Question: Basically the situation is as follows:
- - - - - - - - - -
I haven't the first clue how to go about doing this. If anyone could point me in the right direction, perhaps walking me through how to add just one of these controls and I can scaffold off of that learning to do the rest I would be very grateful. Thank you.

'''
using System;
using System.ComponentModel;
using System.Web;
using System.Web.UI;
using System.Web.UI.WebControls;
using System.Web.UI.WebControls.WebParts;
using Microsoft.SharePoint;
using Microsoft.SharePoint.WebControls;
//Data Controls
using System.Runtime.InteropServices;
using System.Data;
using System.Collections.Specialized;
using System.Data.SqlClient;
using IDE_Utility.DBConnection;
using IDE_Utility.ErrorLogging;
using System.Text;
namespace GIK30.ACEAllocation30
{
[ToolboxItemAttribute(false)]
public class ACEAllocation30 : WebPart
{
private bool _error = false;
private string _myProperty = null;
private Label m_lblMsg;
private Button m_NewAllocation_Button;
private HttpResponse Response = HttpContext.Current.Response;
[Personalizable(PersonalizationScope.Shared)]
[WebBrowsable(true)]
[System.ComponentModel.Category("My Property Group")]
[WebDisplayName("MyProperty")]
[WebDescription("Meaningless Property")]
public string MyProperty
{
get
{
if (_myProperty == null)
{
_myProperty = "";
}
return _myProperty;
}
set
{
_myProperty = value;
}
}
public ACEAllocation30()
{
this.ExportMode = WebPartExportMode.All;
}
/// <summary>
/// Create all your controls here for rendering.
/// Try to avoid using the RenderWebPart() method.
/// </summary>
protected override void CreateChildControls()
{
if (!_error)
{
SPSite site = SPContext.Current.Site;
DataSet DsAllocation = new DataSet();
DataView DvAllocation = null;
DataSet DsACE = new DataSet();
DataRow DrACE;
int ACEID = 0;
if (site != null)
{
using (SPWeb web = site.OpenWeb())
{
try
{
int.TryParse(Page.Request["ACEID"], out ACEID);
int UserID = GIK20_CodeLibrary.GetUserID(SPContext.Current.Web);
StringCollection Access = GIK20_CodeLibrary.GetUserAccessForACE(UserID, ACEID);
bool IsACEAdmin = GIK20_CodeLibrary.IsUserACEAdmin(Access);
bool IsContracts = GIK20_CodeLibrary.IsUserAllocationSpecialist(Access);
// Make sure the ACE exists first
Boolean IsACE = false;
SqlParameter sqlParamACEID = new SqlParameter();
sqlParamACEID.ParameterName = "@aceid";
sqlParamACEID.DbType = DbType.Int32;
sqlParamACEID.Value = ACEID;
SqlParameter[] sqlParams = new SqlParameter[]
{
sqlParamACEID
};
try
{
DsACE = DBConnection.GetDataSet("getAceInfo", CommandType.StoredProcedure, sqlParams);
}
catch (Exception ex)
{
HandleException(ex);
IDEErrLogging.LogError(new IDEException("ACE Allocation: Validate ACE: Error on Stored Procedure: getAceInfo", ex), true, false, SPContext.Current.Web);
}
if (DsACE != null)
{
if (DsACE.Tables[0].Rows.Count == 1)
IsACE = true;
}
if (IsACE)
{
base.CreateChildControls();
DrACE = DsACE.Tables[0].Rows[0];
//strSQL = "select * from ACE_Allocation where ACEID = " + ACEID.ToString();
try
{
sqlParamACEID = new SqlParameter();
sqlParamACEID.ParameterName = "@aceid";
sqlParamACEID.DbType = DbType.Int32;
sqlParamACEID.Value = ACEID;
sqlParams = new SqlParameter[]
{
sqlParamACEID
};
DsAllocation = DBConnection.GetDataSet("getACeAllocation", CommandType.StoredProcedure, sqlParams);
DvAllocation = DsAllocation.Tables[0].DefaultView;
DvAllocation.Sort = "FY, AllocationType";
}
catch (Exception ex)
{
HandleException(ex);
IDEErrLogging.LogError(new IDEException("ACE Allocation: Error on ACE Allocation Stored Procedure: getACeAllocation", ex), true, false, SPContext.Current.Web);
}
// Check to see if edit controls are enabled
Boolean enableStatus = false;
if (IsACEAdmin || IsContracts)
enableStatus = true;
//enableStatus = GIK20_CodeLibrary.CheckUserInGroup(myWeb, statusArray);
string AllocationAvail = "No";
if (DrACE["AllocationAVailable"].Equals(true))
{
AllocationAvail = "Yes";
}
StringBuilder sb = new StringBuilder();
sb.Append("<div class="border" style="width:700px">");
sb.Append(" <div class="partTitle" >");
sb.Append(" <table cellspacing="0" cellpadding="0" height="25px" width="100%">");
sb.Append(" <tr>");
sb.Append(" <td class="partTitleText">ACE ALLOCATION</td>");
sb.Append(" </tr>");
sb.Append(" </table>");
sb.Append(" </div>");
sb.Append(" <div class="columnHeader">");
sb.Append(" <table cellspacing="0" cellpadding="0" height="25px" width="100%">");
sb.Append(" <tr>");
sb.Append(" <td class="columnHeaderText" style="margin-top:5px;">Allocation Information</td>");
sb.Append(" </tr>");
sb.Append(" </table>");
sb.Append(" </div>");
sb.Append(" <div class="rows">");
sb.Append(" <table cellspacing="0" cellpadding="0" width="100%">");
sb.Append(" <tr class="row1">");
sb.Append(" <td class="rowTextLeft" width="25%">Allocation Available:</td>");
sb.Append(" <td class="rowText" width="75%">" + AllocationAvail + "</td>");
sb.Append(" </tr>");
sb.Append(" <tr class="row2">");
sb.Append(" <td class="rowTextLeft" width="25%">SPR/JDHF Allotment:</td>");
sb.Append(" <td class="rowText" width="75%">" + ConvertToAllocation(DrACE["SPRAmount"].ToString()) + "</td>");
sb.Append(" </tr>");
sb.Append(" <tr class="row1">");
sb.Append(" <td class="rowTextLeft" width="25%">SPR Source:</td>");
sb.Append(" <td class="rowText" width="75%">" + DrACE["SPRSource"] + "</td>");
sb.Append(" </tr>");
//sb.Append(" <tr class="row2">");
//sb.Append(" <td class="rowTextLeft" width="25%">TEV:</td>");
//sb.Append(" <td class="rowText" width="75%">" + ConvertToAllocation(DrACE["EstVal"].ToString()) + "</td>"); //); + DrACE["SPRSource"] + "</td>");
//sb.Append(" </tr>");
sb.Append(" <tr class="row2">");
sb.Append(" <td class="rowTextLeft" width="25%">Allocation Comments:</td>");
sb.Append(" <td class="rowText" width="75%">" + DrACE["AllocationComments"] + "</td>");
sb.Append(" </tr>");
sb.Append(" </table>");
sb.Append(" </div>");
sb.Append(" <div class="columnHeader">");
sb.Append(" <table cellspacing="0" cellpadding="0" height="25px" width="100%">");
sb.Append(" <tr>");
sb.Append(" <td class="rowTextTitle" width="21%">Type</td>");
sb.Append(" <td class="rowTextTitle" width="20%">Source</td>");
sb.Append(" <td class="rowTextTitle" width="20%">FY</td>");
sb.Append(" <td class="rowTextTitle" width="20%">$ Amount</td>");
sb.Append(" <td width="19%"></td>");
sb.Append(" </tr>");
sb.Append(" </table>");
sb.Append(" </div>");
sb.Append(" <div class="rows">");
sb.Append(" <table cellspacing="0" cellpadding="0" width="100%">");
if (DvAllocation != null)
{
Boolean row1 = true;
int i = 1;
LiteralControl lc2 = new LiteralControl();
foreach (DataRowView DvAllocationRow in DvAllocation)
{
if (row1)
{
sb.Append(" <tr class="row1">");
row1 = false;
}
else
{
sb.Append(" <tr class="row2">");
row1 = true;
}
sb.Append(" <td class="rowText" width="21%">" + DvAllocationRow["AllocationType"].ToString() + "</td>");
sb.Append(" <td class="rowText" width="20%">" + DvAllocationRow["AllocationSourceName"].ToString() + "</td>");
sb.Append(" <td class="rowText" width="20%">" + DvAllocationRow["FYTxt"].ToString() + "</td>");
sb.Append(" <td class="rowText" width="20%">" + ConvertToAllocation(DvAllocationRow["Amount"].ToString()) + "</td>");
string querystring = "?ACEID=" + DvAllocationRow["ACEID"].ToString() + "&ACEAllocationID=" + DvAllocationRow["ACE_AllocationID"].ToString();
if (enableStatus)
{
m_NewAllocation_Button = new Button();
m_NewAllocation_Button.Text = "Edit Allocation";
//m_NewAllocation_Button.Style = "font-size:8pt;font-family:Verdana,sans-serif";
//m_NewAllocation_Button.Width = 80;
//m_NewAllocation_Button.Height = 21;
m_NewAllocation_Button.CssClass = "plainButton";
m_NewAllocation_Button.ID = "NewAllocationButton" + i;
m_NewAllocation_Button.Attributes.Add("OnClick", "window.open('../_layouts/GIK30/EditAllocation.aspx" + querystring + "');");
//string[] statusArray = new string[] { "Owner", "SiteAdmin" };
m_NewAllocation_Button.Enabled = enableStatus;
//m_NewAllocation_Button.Visible = enableStatus;
sb.Append(" <td width="19%" align="right" style="padding-right:20px">");
lc2 = new LiteralControl(sb.ToString());
Controls.Add(lc2);
Controls.Add(m_NewAllocation_Button);
sb = new StringBuilder();
sb.Append("</td>");
}
else
sb.Append(" <td width="19%"></td>");
//sb.Append(" <td width="19%"><input TYPE="button" VALUE="Edit Allocation" style="font-size:8pt;font-family:Verdana,sans-serif" />");
sb.Append(" </td>");
sb.Append(" </tr>");
i++;
}
}
else
{
sb.Append(" <tr class="row1"><td class="rowText" width="100%">Error Reading from Database</td></tr>");
}
sb.Append(" </table>");
sb.Append(" </div>");
sb.Append(" <table cellspacing="0" cellpadding="0" style="margin-left:9px; margin-top:1px; margin-right:9px">");
sb.Append(" <tr class="total">");
sb.Append(" <td width="555px" style="vertical-align:middle">EV on Allotment: " + ConvertToAllocation(DrACE["EstVa"].ToString()) + "</td>");
sb.Append(" <td align="right" style="padding-right:5px">");
LiteralControl lc = new LiteralControl(sb.ToString());
Controls.Add(lc);
m_NewAllocation_Button = new Button();
m_NewAllocation_Button.Text = "Add New Allocation";
//m_NewAllocation_Button.Style = "font-size:8pt;font-family:Verdana,sans-serif";
//m_NewAllocation_Button.Width = 80;
//m_NewAllocation_Button.Height = 21;
m_NewAllocation_Button.CssClass = "plainButton";
m_NewAllocation_Button.ID = "NewAllocationButton";
m_NewAllocation_Button.Attributes.Add("OnClick", "window.open('../_layouts/GIK30/EditAllocation.aspx?ACEID=" + ACEID + "');");
//string[] statusArray = new string[] { "Owner", "SiteAdmin" };
m_NewAllocation_Button.Enabled = enableStatus;
//m_NewAllocation_Button.Visible = enableStatus;
Controls.Add(m_NewAllocation_Button);
sb = new StringBuilder();
sb.Append("</td>");
sb.Append(" </tr>");
sb.Append(" </table>");
sb.Append("</div>");
lc = new LiteralControl(sb.ToString());
Controls.Add(lc);
}
}
catch (Exception ex)
{
HandleException(ex);
IDEErrLogging.LogError(new IDEException("ACE Allocation: Error on ACE: " + ACEID.ToString(), ex), true, false, SPContext.Current.Web);
}
}
}
}
}
/// <summary>
/// Ensures that the CreateChildControls() is called before events.
/// Use CreateChildControls() to create your controls.
/// </summary>
/// <param name="e"></param>
protected override void OnLoad(EventArgs e)
{
if (!_error)
{
try
{
base.OnLoad(e);
this.EnsureChildControls();
// Your code here...
}
catch (Exception ex)
{
HandleException(ex);
}
}
}
/// <summary>
/// Clear all child controls and add an error message for display.
/// </summary>
/// <param name="ex"></param>
private void HandleException(Exception ex)
{
this._error = true;
this.Controls.Clear();
this.Controls.Add(new LiteralControl(ex.Message));
}
protected void m_NewAllocation_Button_Click(object sender, EventArgs e)
{
Page.Response.Redirect("EditAllocation.aspx?ACEID=" + Page.Request["ACEID"]);
}
private string ConvertToAllocation(string stramount)
{
// Convert the real number to a $ format
double amount = 0.0;
if (!String.IsNullOrEmpty(stramount))
amount = Convert.ToDouble(stramount);
return string.Format("{0:C}", amount);
}
}
}
'''
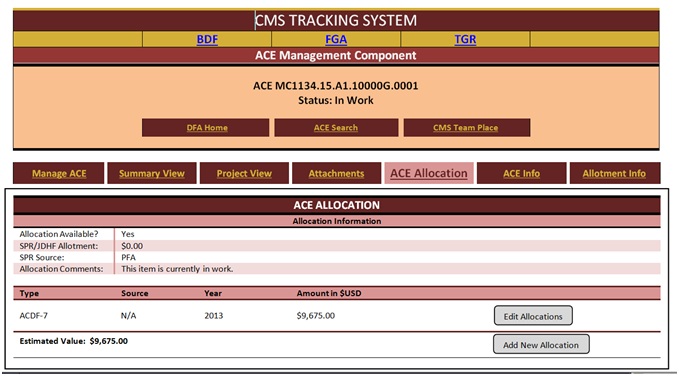
Answer: The solution I arrived at is:
First I added a new literal control before the table code (where I had the fields and wanted to add the controls):
'''
LiteralControl lc3 = new LiteralControl();
'''
Then, I included the LC in the table where I wanted to change the read only value to a control, so for example:
'''
sb.Append(" <td class="rowTextLeft" width="25%">SPR/JDHF Allotment:</td>");
sb.Append(" <td class = "rowText" td width="75%">");
lc3 = new LiteralControl(sb.ToString());
Controls.Add(lc3);
TextBox JDHFTxt = new TextBox();
JDHFTxt.ID = "txtJDHF";
JDHFTxt.Enabled = false;
JDHFTxt.Value = ConvertToAllocation(DrACE["SPRAllotment"].ToString());
Controls.Add(JDHFTxt);
sb = new StringBuilder();
sb.Append("</td>");
'''